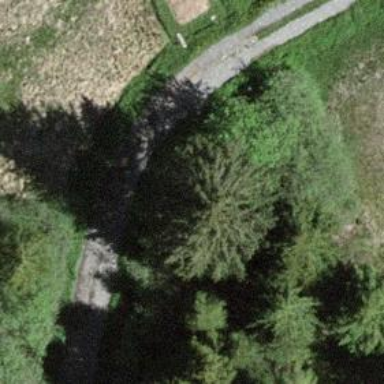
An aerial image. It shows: Unclassified road with gravel surface.